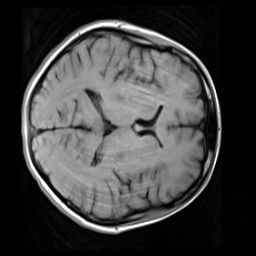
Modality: T1w
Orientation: axial
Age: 36
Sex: female
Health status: healthy
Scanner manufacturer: siemens
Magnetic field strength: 3 T
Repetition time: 4.1 s
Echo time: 0.0085 s